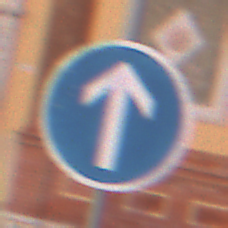
Verkehrszeichen: VorgeschriebeneFahrtrichtungGeradeaus
Umgebung: Outdoor, Urban
Tageszeit: SunriseSunset
Wetter: Clear
Licht: Natural
Jahreszeit: NotSpecified
Kontrast: MediumContrast